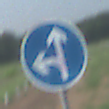
Verkehrszeichen: VorgeschriebeneFahrtrichtungGeradeausOderLinks
Umgebung: Outdoor, Nature
Tageszeit: SunriseSunset
Wetter: PartlyCloudy
Licht: Natural
Jahreszeit: NotSpecified
Kontrast: LowContrast